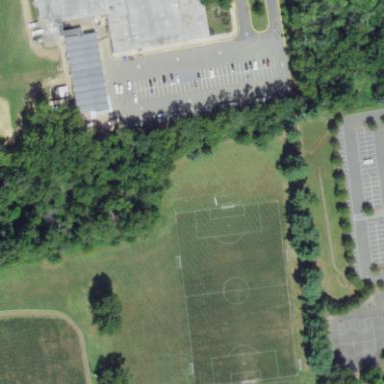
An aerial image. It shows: Soccer pitch for leisureland activities.